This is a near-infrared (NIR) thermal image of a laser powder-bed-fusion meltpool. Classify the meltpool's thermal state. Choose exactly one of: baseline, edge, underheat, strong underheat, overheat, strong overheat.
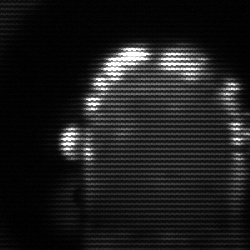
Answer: baseline